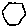
Label: hexagon